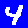
Digit: 4